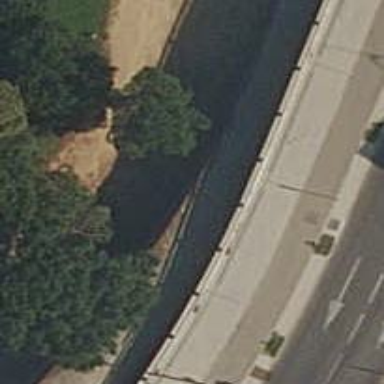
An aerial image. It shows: Aqueduct bridge carrying water pipeline.